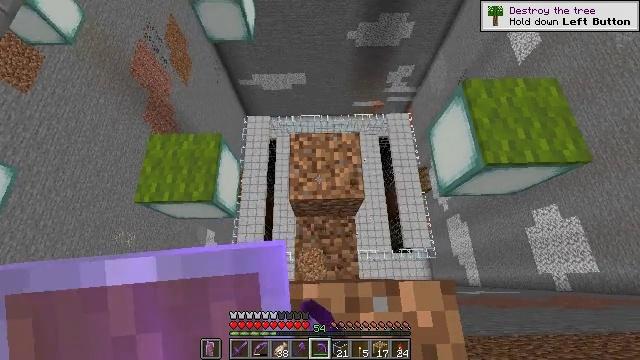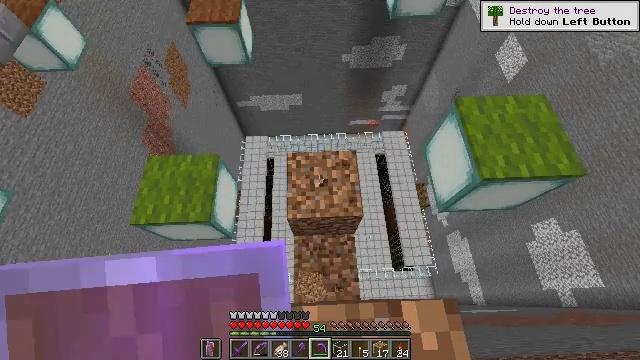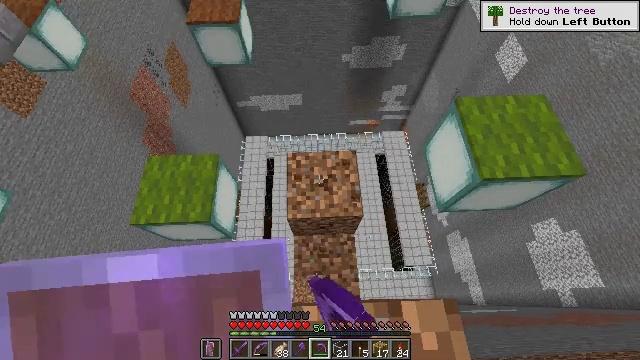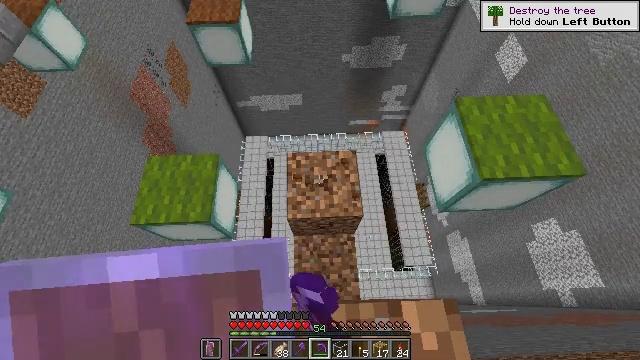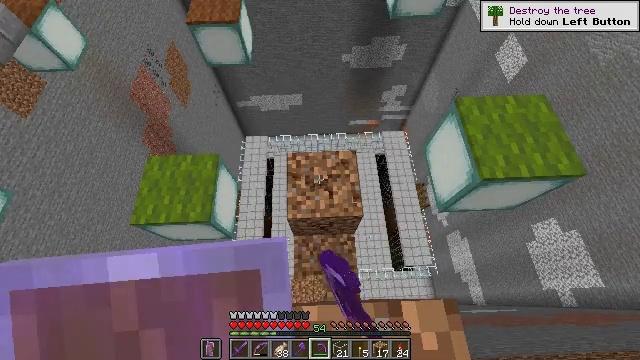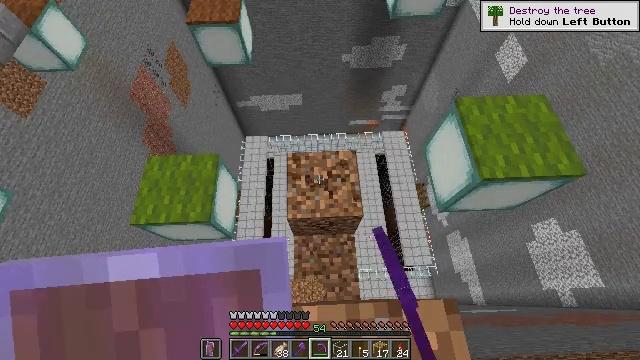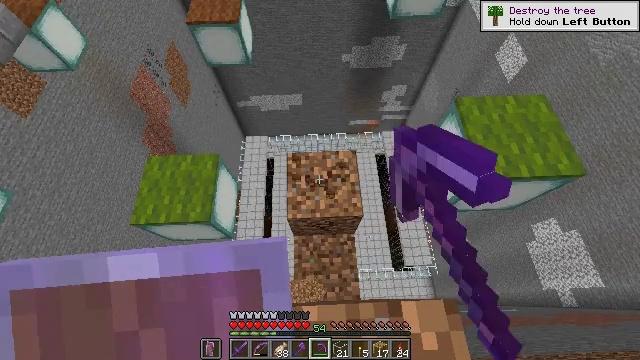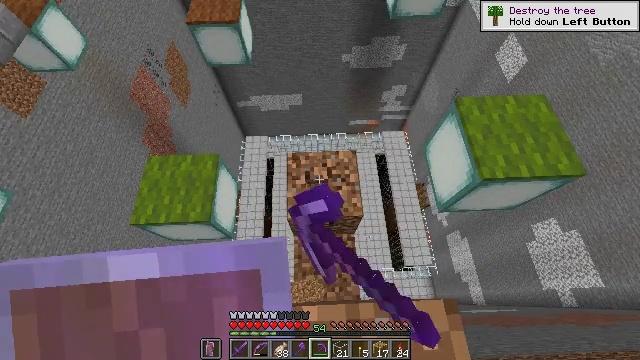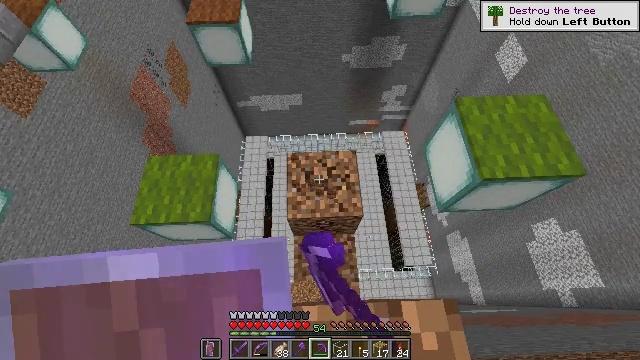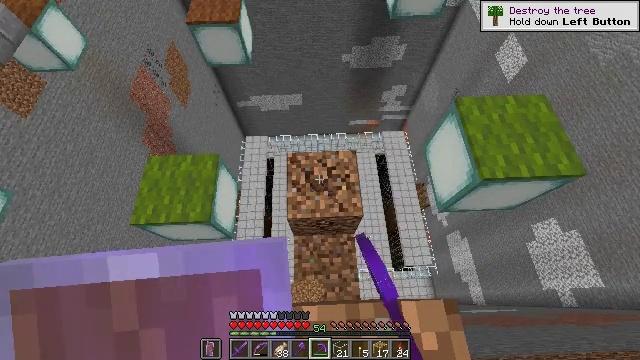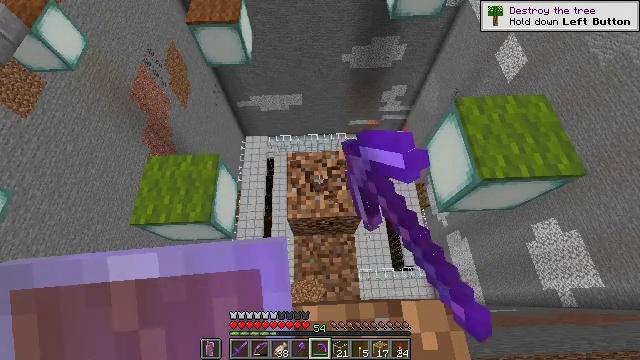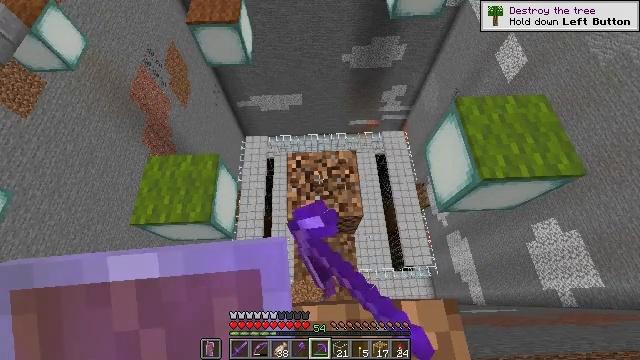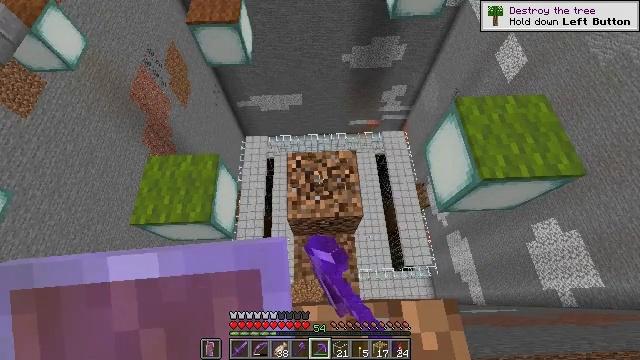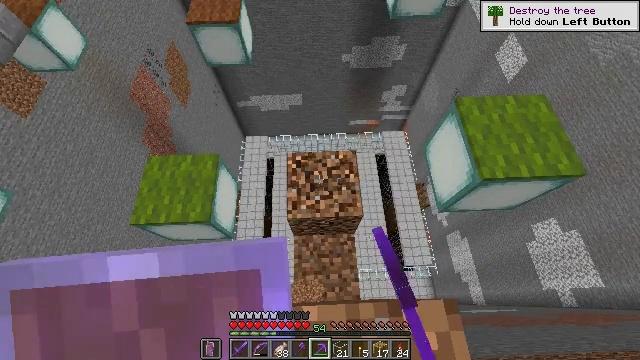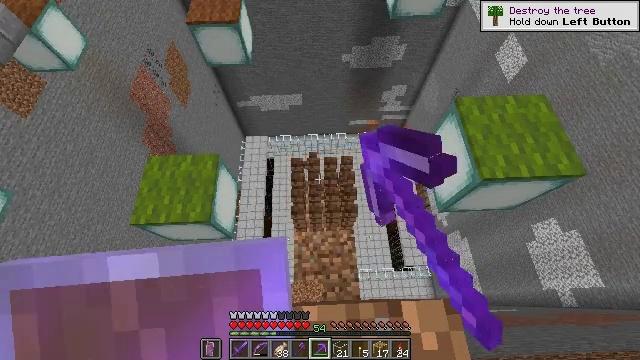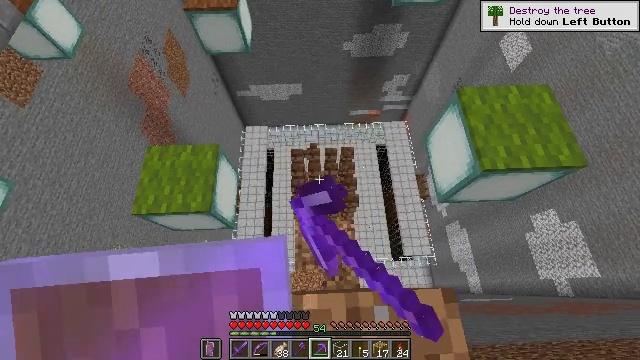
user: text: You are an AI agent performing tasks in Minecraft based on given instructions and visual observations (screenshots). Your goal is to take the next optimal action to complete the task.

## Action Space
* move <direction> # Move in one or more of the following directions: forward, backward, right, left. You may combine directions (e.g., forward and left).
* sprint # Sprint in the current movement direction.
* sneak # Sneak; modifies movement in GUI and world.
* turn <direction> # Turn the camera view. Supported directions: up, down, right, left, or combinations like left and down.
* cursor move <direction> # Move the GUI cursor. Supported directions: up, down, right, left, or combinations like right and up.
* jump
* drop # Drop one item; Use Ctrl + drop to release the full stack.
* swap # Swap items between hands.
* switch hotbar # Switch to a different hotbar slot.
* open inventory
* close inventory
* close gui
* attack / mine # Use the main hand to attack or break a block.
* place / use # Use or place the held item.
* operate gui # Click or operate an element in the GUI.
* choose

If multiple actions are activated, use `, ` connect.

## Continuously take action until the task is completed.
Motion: motion action
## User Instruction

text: Attack the ground to gather dirt.
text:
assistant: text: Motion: sneak, turn right and up, attack / mine
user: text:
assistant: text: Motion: sneak, attack / mine
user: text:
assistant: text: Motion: sneak, attack / mine
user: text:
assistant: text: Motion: sneak, attack / mine
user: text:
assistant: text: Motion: sneak, attack / mine
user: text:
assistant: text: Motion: sneak, attack / mine
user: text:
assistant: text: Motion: sneak, attack / mine
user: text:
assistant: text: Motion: sneak, attack / mine
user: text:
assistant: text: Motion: sneak, attack / mine
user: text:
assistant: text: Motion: sneak, attack / mine
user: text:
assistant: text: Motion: sneak, attack / mine
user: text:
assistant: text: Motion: sneak, attack / mine
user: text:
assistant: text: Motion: sneak, attack / mine
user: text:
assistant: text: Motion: sneak, attack / mine
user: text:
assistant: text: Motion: sneak, turn down, attack / mine
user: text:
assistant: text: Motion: sneak, turn down, attack / mine
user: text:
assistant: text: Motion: sneak, turn down, attack / mine
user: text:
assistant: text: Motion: sneak, attack / mine
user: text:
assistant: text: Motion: move forward, sneak, attack / mine
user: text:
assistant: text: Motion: move forward, sneak, attack / mine
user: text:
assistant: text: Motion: move forward, sneak, attack / mine
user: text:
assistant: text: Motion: move forward, sneak, turn down, attack / mine
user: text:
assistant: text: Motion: move forward, sneak, turn down, attack / mine
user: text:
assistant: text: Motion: sneak, turn down, attack / mine
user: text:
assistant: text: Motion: sneak, turn down, attack / mine
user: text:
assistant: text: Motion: sneak, turn down, attack / mine
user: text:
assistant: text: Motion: sneak, turn down, attack / mine
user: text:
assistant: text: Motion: sneak, attack / mine
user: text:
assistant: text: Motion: sneak, attack / mine
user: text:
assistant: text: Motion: sneak, attack / mine